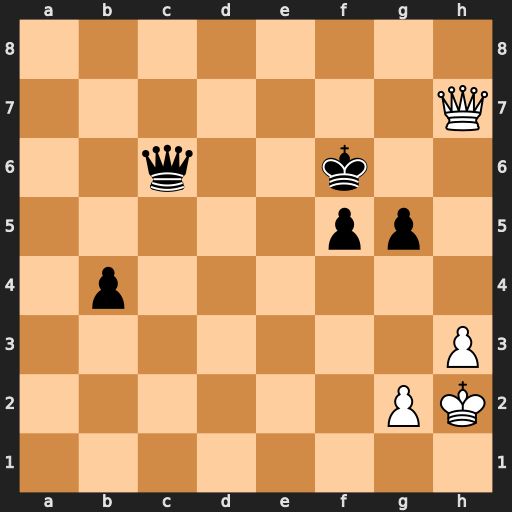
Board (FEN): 8/7Q/2q2k2/5pp1/1p6/7P/6PK/8
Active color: w
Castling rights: -
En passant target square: -
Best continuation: Qh6+ Ke5 Qxc6